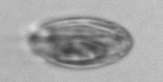
Label: Katodinium_or_Torodinium